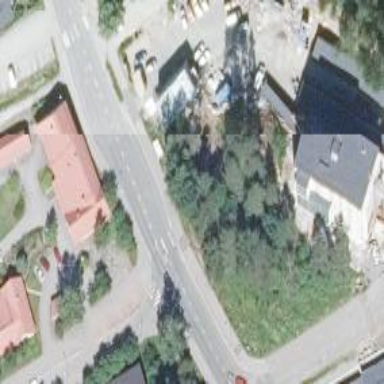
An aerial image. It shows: Asphalt cycleway.